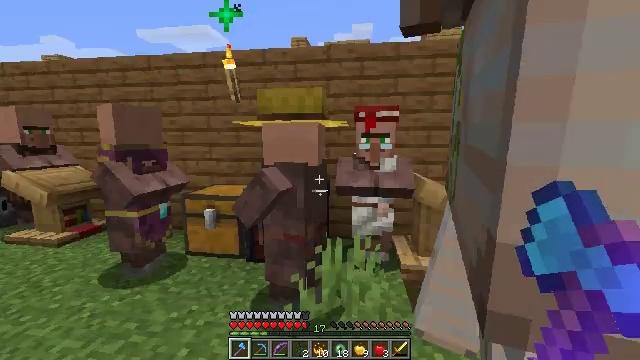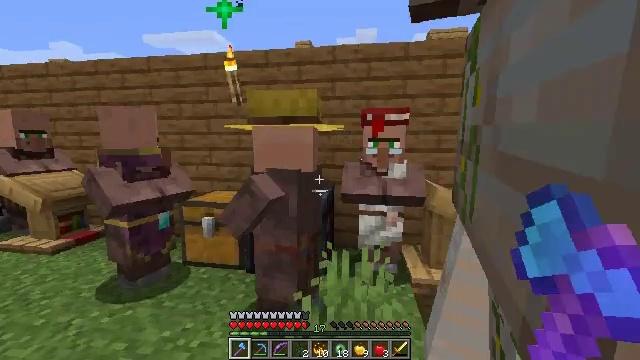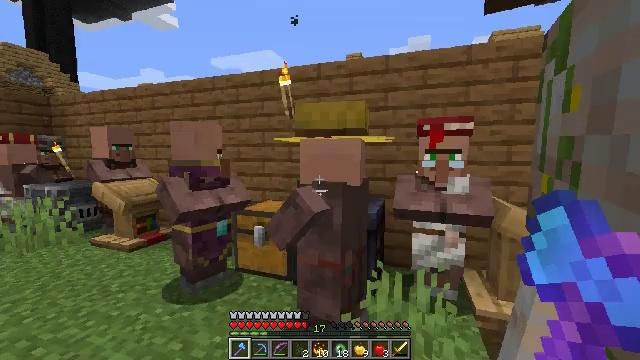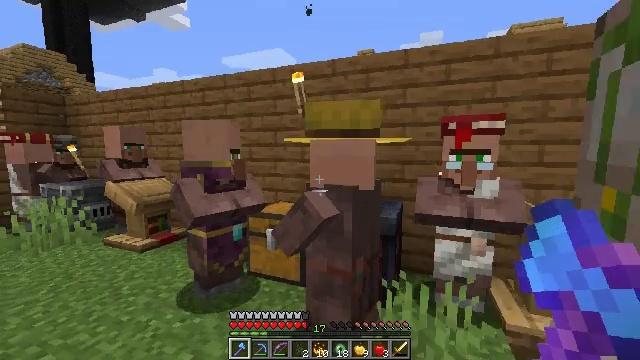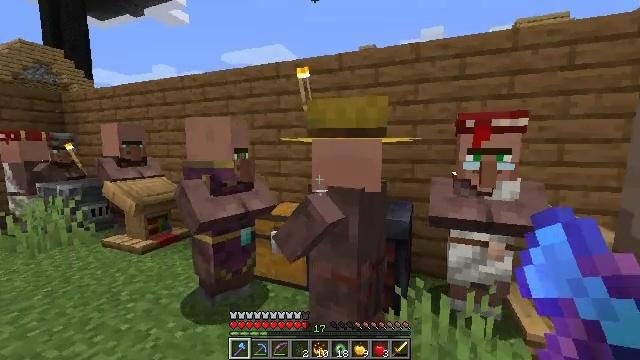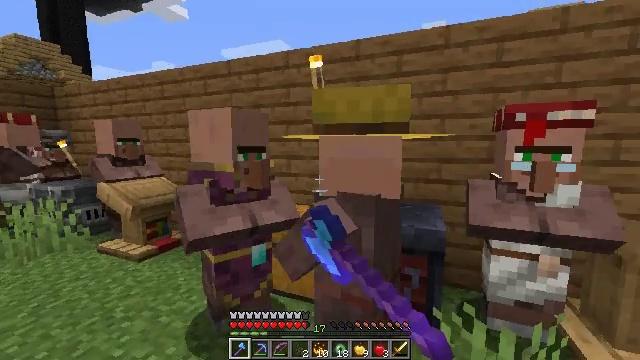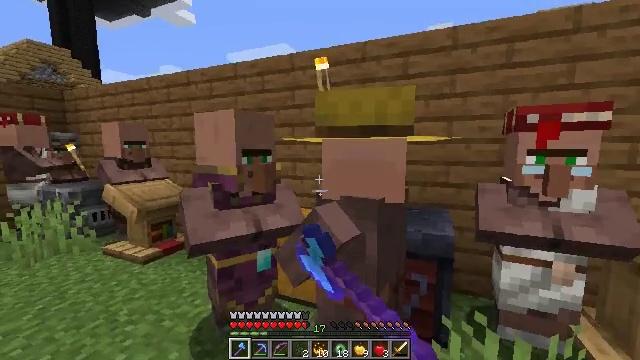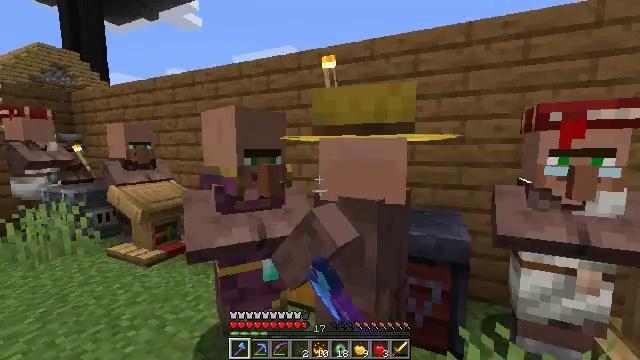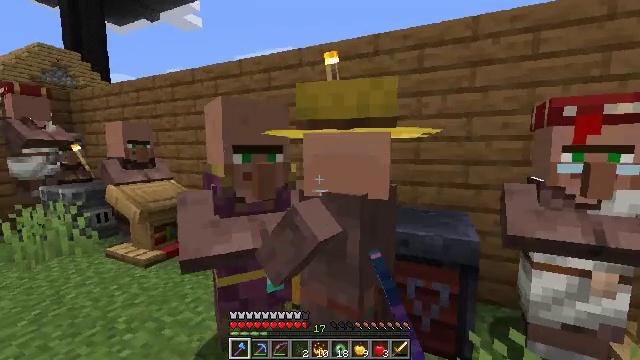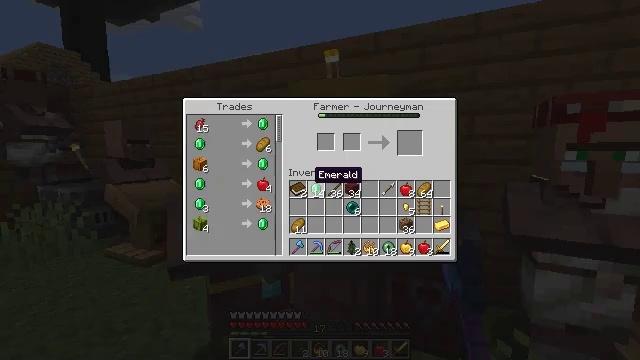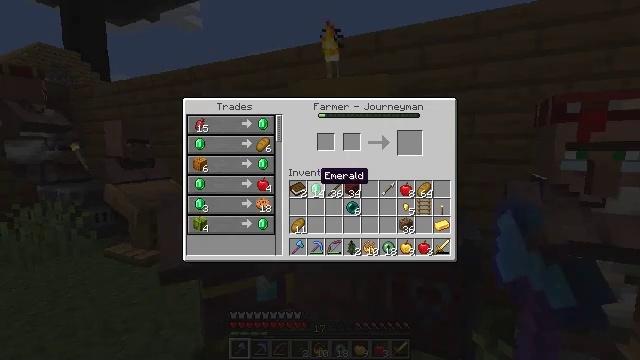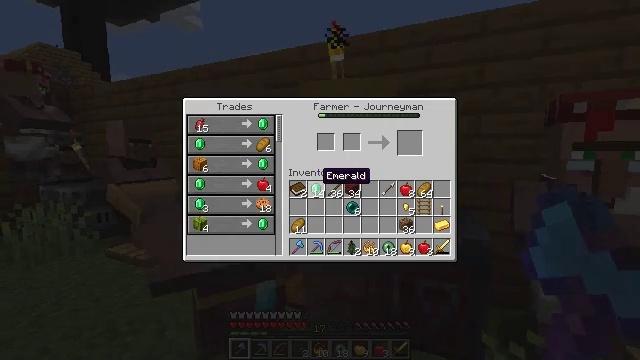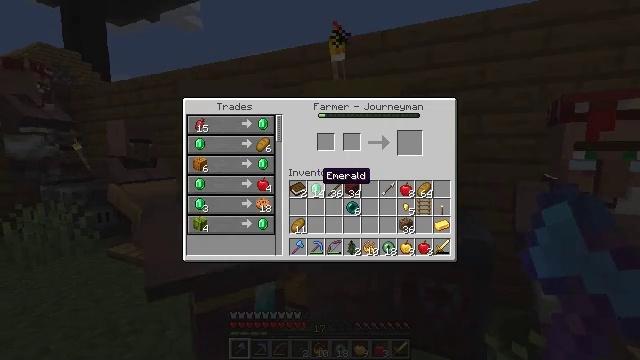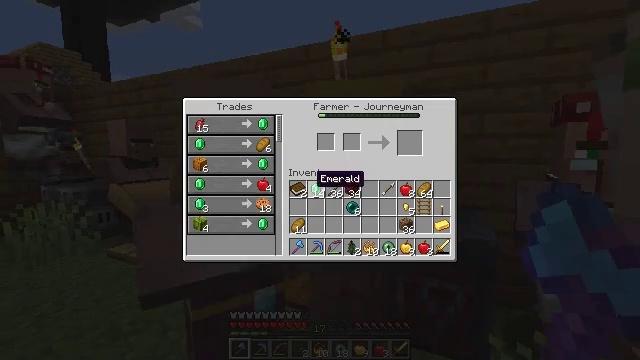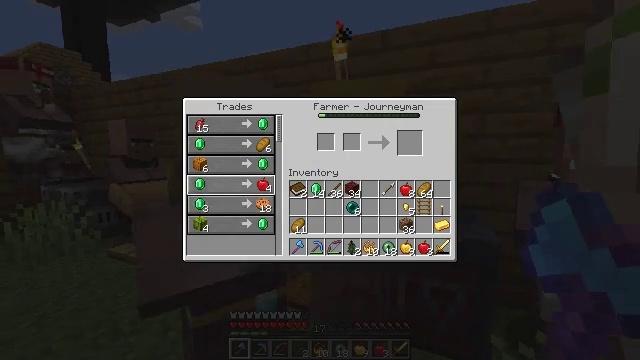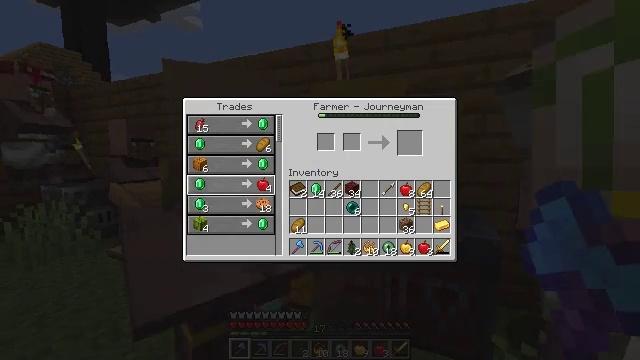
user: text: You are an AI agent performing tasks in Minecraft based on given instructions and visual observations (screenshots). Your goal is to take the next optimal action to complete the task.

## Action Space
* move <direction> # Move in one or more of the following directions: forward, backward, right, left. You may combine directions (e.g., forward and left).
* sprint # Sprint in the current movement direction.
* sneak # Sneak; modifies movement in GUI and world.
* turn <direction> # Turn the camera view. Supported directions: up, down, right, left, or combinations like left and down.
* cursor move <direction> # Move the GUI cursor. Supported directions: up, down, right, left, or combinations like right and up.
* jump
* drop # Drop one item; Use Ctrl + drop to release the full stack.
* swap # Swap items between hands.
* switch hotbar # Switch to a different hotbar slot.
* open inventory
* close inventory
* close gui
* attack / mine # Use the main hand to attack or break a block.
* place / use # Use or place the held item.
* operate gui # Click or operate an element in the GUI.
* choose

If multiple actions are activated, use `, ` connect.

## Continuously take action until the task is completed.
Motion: motion action
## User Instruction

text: Create a cookie using the crafting setup.
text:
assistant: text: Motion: move forward
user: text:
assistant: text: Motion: move forward, turn left and up
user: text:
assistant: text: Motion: move forward, turn left
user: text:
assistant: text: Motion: move forward, use / place
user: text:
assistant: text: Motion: move forward, use / place
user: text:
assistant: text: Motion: turn left, use / place
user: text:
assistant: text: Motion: turn left
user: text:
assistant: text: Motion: no_op
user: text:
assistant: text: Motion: cursor move left
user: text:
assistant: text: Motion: no_op
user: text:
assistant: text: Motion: no_op
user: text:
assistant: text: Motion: no_op
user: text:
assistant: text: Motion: no_op
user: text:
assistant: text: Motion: cursor move left
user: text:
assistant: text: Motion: cursor move left
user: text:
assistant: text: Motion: no_op
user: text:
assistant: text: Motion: no_op
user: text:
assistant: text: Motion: no_op
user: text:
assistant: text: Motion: cursor move right and down
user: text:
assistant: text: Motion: cursor move right and down
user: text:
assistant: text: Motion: no_op
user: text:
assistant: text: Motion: no_op
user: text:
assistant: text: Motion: no_op
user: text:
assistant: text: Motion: no_op
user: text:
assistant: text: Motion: no_op
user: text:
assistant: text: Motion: no_op
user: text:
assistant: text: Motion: no_op
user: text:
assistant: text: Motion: no_op
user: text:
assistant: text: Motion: no_op
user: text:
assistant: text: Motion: no_op